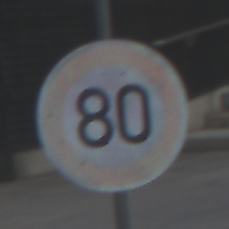
Verkehrszeichen: Geschwindigkeit80
Umgebung: Outdoor, Urban
Tageszeit: MorningAfternoon
Wetter: PartlyCloudy
Licht: Natural
Jahreszeit: NotSpecified
Kontrast: LowContrast